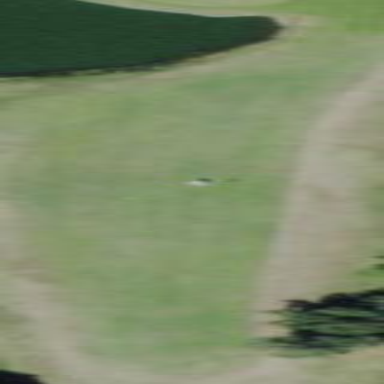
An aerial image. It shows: Golf fairway surrounded by grass.